Question: How made JavaScript cohesion work? Lets me explain better: I have my index page that call models forms with jquery dialogs, but I don't want put all javascript in index page, instead I want the jquery separate for page.
## Model form

## This work
'''
INDEX PAGE
@section Scripts
{
<link href="@Url.Content("~/Content/themes/base/minified/jquery-ui.min.css")" rel="stylesheet" type="text/css" />
<script src="@Url.Content("~/Scripts/jquery-1.7.1.min.js")" type="text/javascript"></script>
<script src="@Url.Content("~/Scripts/jquery-ui-1.8.20.min.js")" type="text/javascript"></script>
<script type="text/javascript">
$(document).ready
(
function () //<--I dont want this function here
{
Alert1();
}
$(".Create").live
(
"click", function (e) {
var url = $(this).attr('href');
$("#dialog-view").dialog
(
{
title: 'Create new User',
autoOpen: false,
resizable: false,
height: 600,
width: 600,
show: { effect: 'drop', direction: "up" },
modal: true,
draggable: true,
open: function (event, ui) {
$(this).load(url);
},
buttons:
{
"Cancel": function ()
{
$(this).dialog("close");
},
"Save": function ()
{
$(this).dialog('close');
}
},
close: function (event, ui) {
$(this).dialog('close');
}
}
);
);
function Alert1() //<--I dont want this function here
{
alert("Star!");
}
</script>
}
'''
## How should work
'''
INDEX PAGE
@section Scripts
{
<link href="@Url.Content("~/Content/themes/base/minified/jquery-ui.min.css")" rel="stylesheet" type="text/css" />
<script src="@Url.Content("~/Scripts/jquery-1.7.1.min.js")" type="text/javascript"></script>
<script src="@Url.Content("~/Scripts/jquery-ui-1.8.20.min.js")" type="text/javascript"></script>
<script type="text/javascript">
$(document).ready
(
$(".Create").live
(
"click", function (e) {
var url = $(this).attr('href');
$("#dialog-view").dialog//<--Only opening dialogs
(
{ ....
);
</script>
}
'''
And model forms with you specifics javascripts
'''
@section Scripts
{
<link href="@Url.Content("~/Content/themes/base/minified/jquery-ui.min.css")" rel="stylesheet" type="text/css" />
<script src="@Url.Content("~/Scripts/jquery-1.7.1.min.js")" type="text/javascript"></script>
<script src="@Url.Content("~/Scripts/jquery-ui-1.8.20.min.js")" type="text/javascript"></script>
<script type="text/javascript">
$(document).ready
(
function ()
{
Alert1();
}
);
function Alert1()
{
alert("Star!");
}
</script>
}
'''
Actually, when I made it the model javascript don't work.
I'm using Entity-framework, thanks for everything.
## SOLUTION
'''
<script type="text/javascript">
$(document).ready
(
function ()
{
Alert1();
}
);
function Alert1()
{
alert("Star!");
}
</script>
'''
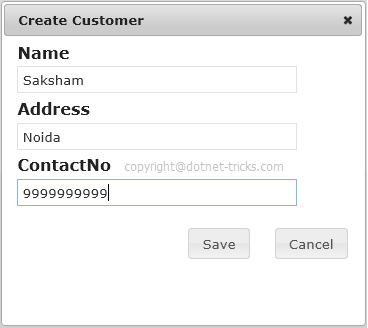
Answer: Just remove the section "Scripts" {} from the Model file. You must have the renderSection("scripts") method only called within the Index page, which will only render the scripts files when the Index page loads and ignore any new script loaded.
'''
<script type="text/javascript">
$(document).ready
(
function ()
{
Alert1();
}
);
function Alert1()
{
alert("Star!");
}
</script>
'''